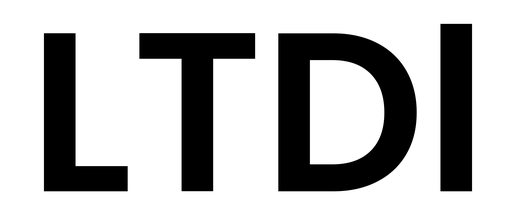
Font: Poppins-SemiBold